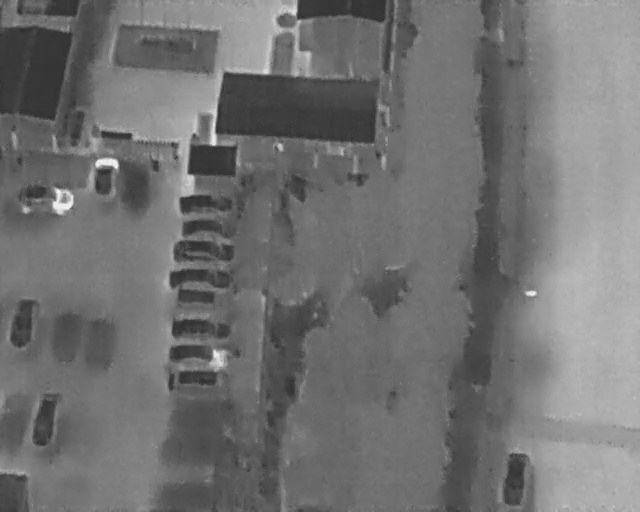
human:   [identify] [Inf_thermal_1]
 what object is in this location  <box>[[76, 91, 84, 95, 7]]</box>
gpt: <ref>1 medium car at the bottom right</ref>